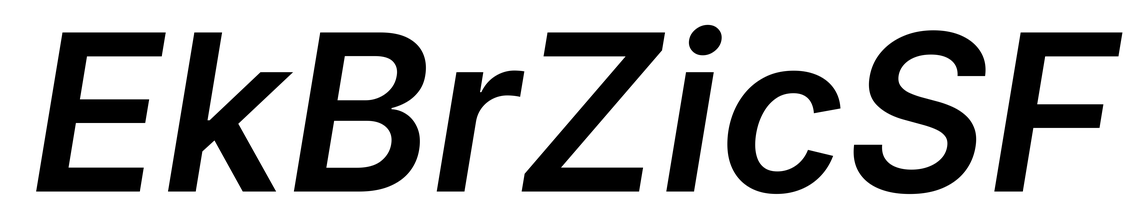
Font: Inter-Italic_SemiBold_Italic